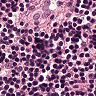
Metastatic tissue present: no